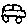
Label: car